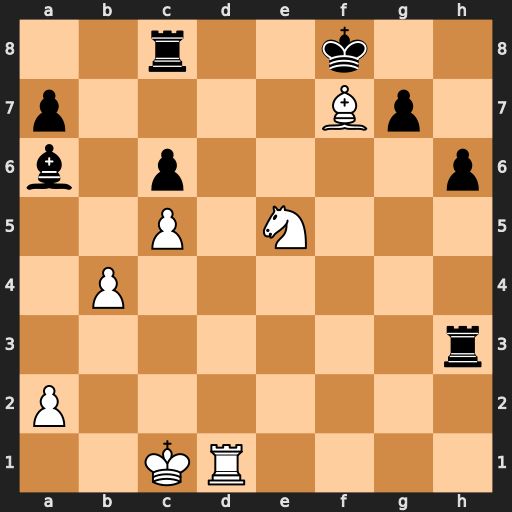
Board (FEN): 2r2k2/p4Bp1/b1p4p/2P1N3/1P6/7r/P7/2KR4
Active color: w
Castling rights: -
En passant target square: -
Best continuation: Be6 Re3 Bxc8 Rxe5 Bxa6